Question: I've this Regex:
'''
(\[\[.*?\]\])(?<!".*?)
'''

<URL>
and this test data:
'''
[[Hello]]
<tag Text="my [[Test]] is [[Test2]] for [[Test3]][[Test4]]">
'''
How can I get that look-behind to ignore those that are preceded by a '"'?
It should match the '[[Hello]]' but not the remainder. However, it is of course matching them all.
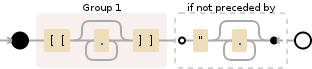
Answer: Your regular expression actually does the job for your specific input, I would write.. ( <URL>
'''
\<URL>
'''
You may also consider using the <URL> and place what you want to match in a capturing group on the right side.
And then you can refer to the capturing group to get your match result. ( <URL>
'''
"[^"]*"|(\[\[[^]]*\]\])
'''